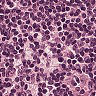
Metastatic tissue present: no